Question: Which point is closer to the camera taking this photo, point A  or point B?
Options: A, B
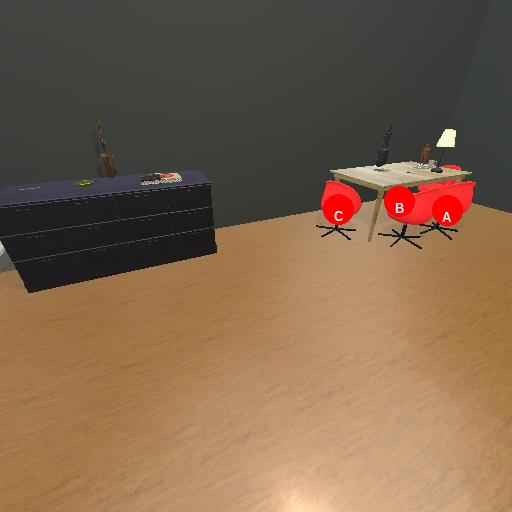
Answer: A